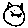
Label: cat